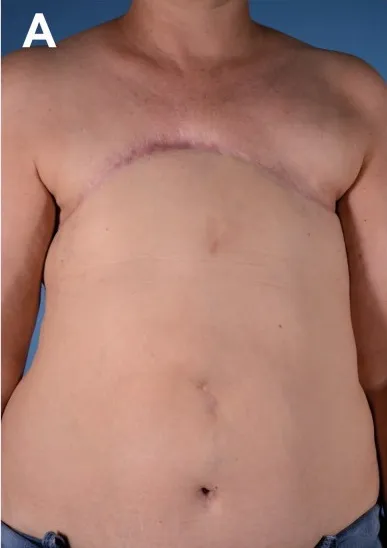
Postoperative aesthetic outcome at 11 months follow-up. (A) Anterior view.
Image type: medical_photograph (other_medical_photograph)